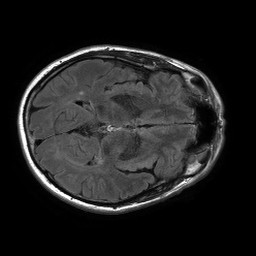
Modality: FLAIR
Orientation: axial
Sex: male
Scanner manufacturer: philips
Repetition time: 11 s
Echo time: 0.125 s